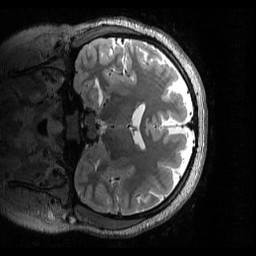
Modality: T2w
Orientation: coronal
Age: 19
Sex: female
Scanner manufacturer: siemens
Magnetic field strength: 3 T
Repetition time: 3.2 s
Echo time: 0.565 s